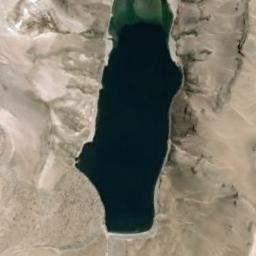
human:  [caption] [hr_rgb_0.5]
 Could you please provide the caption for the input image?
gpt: The lake is very small .

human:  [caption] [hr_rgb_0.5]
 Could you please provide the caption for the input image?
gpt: The ground is uneven around the lake .

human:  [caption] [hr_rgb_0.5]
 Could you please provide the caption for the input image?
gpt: There is a long blue lake in the brown mountains .

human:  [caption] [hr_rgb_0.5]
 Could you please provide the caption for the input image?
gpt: The lake lies in a wasteland and the water is dark blue .

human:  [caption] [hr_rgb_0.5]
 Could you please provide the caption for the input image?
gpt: The lake is in a yellow desert .